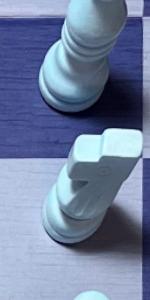
Label: Knight_White